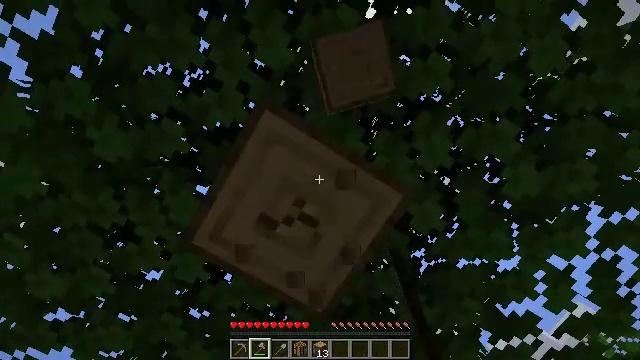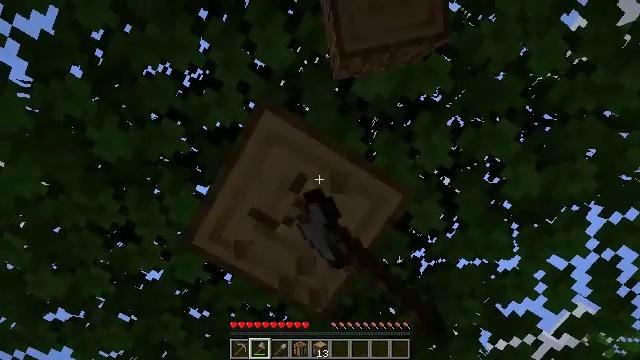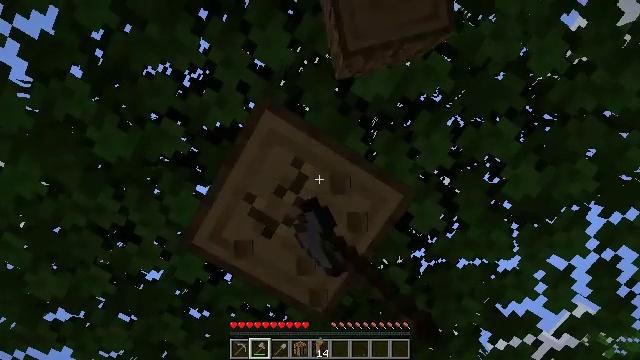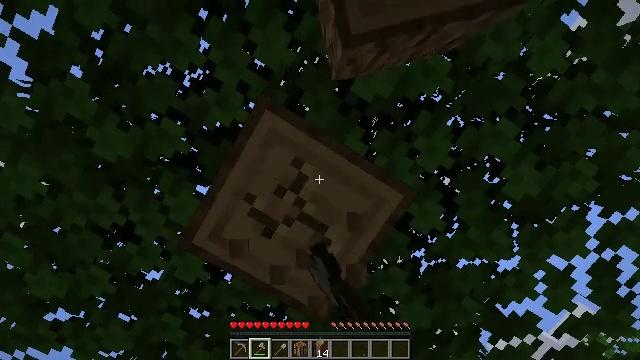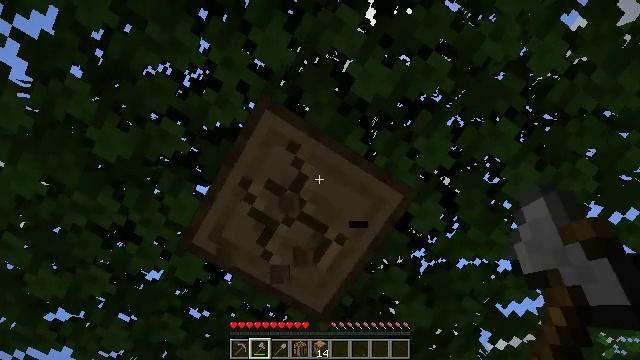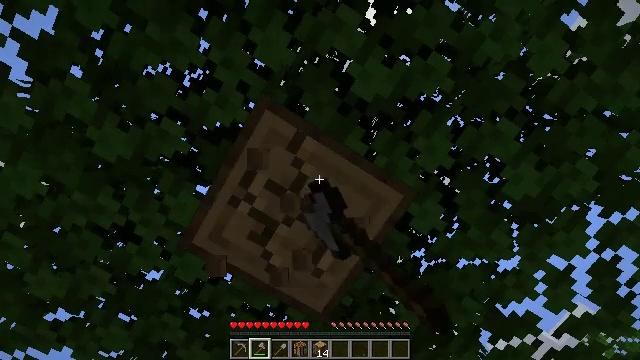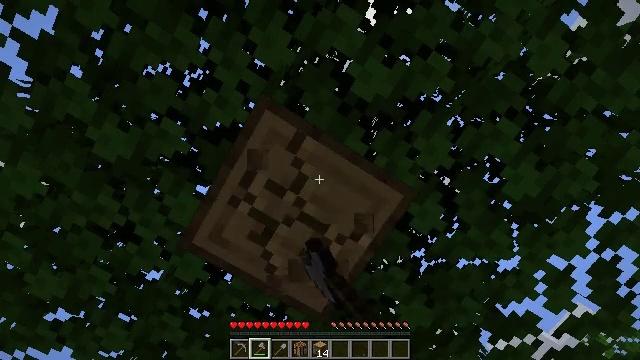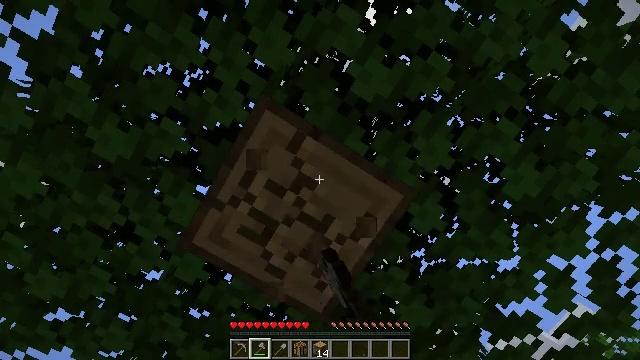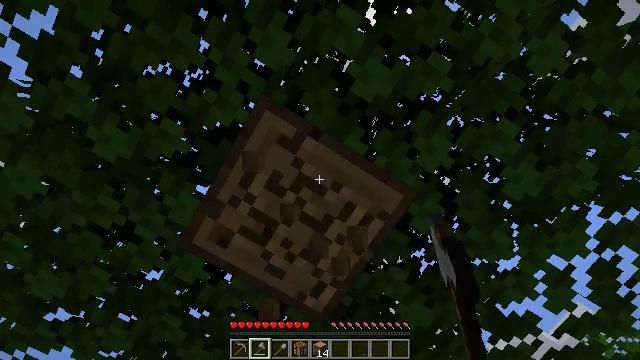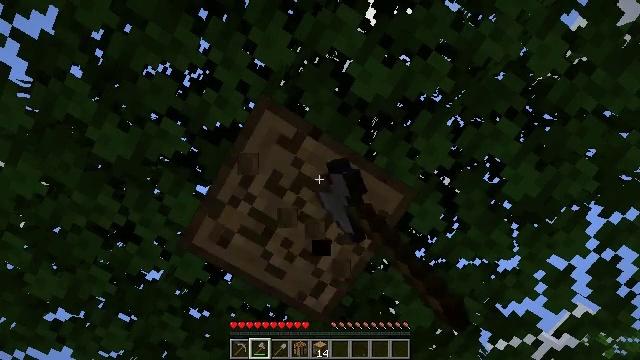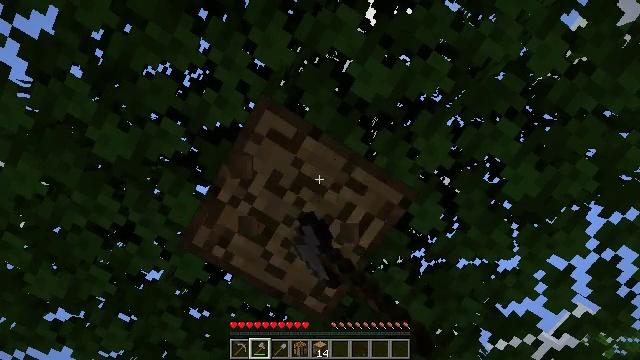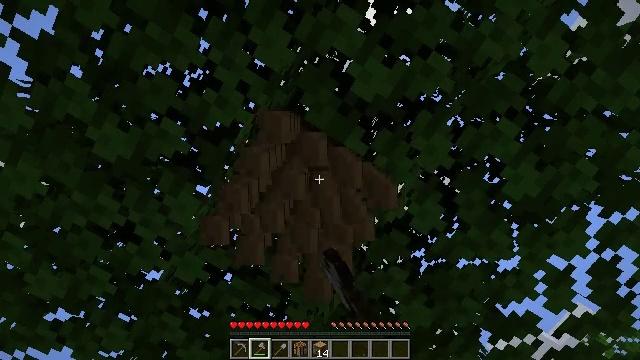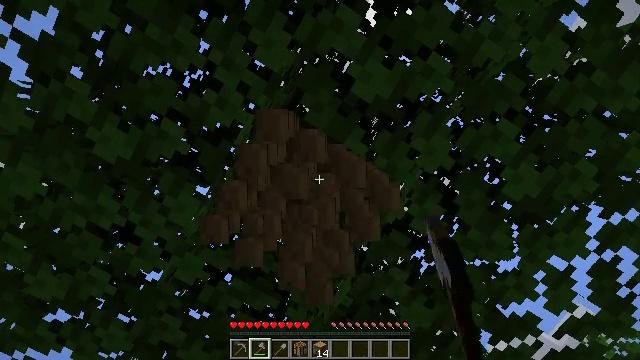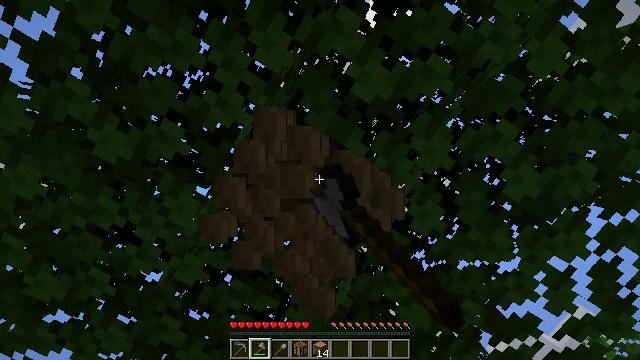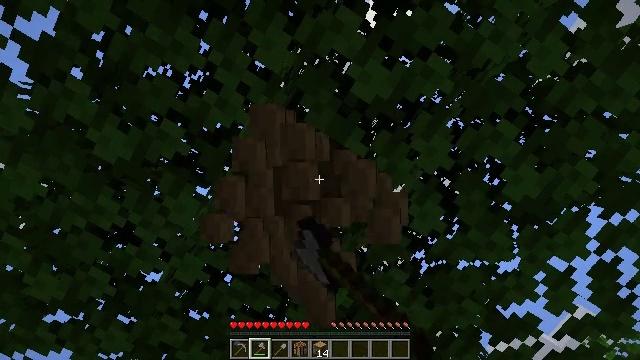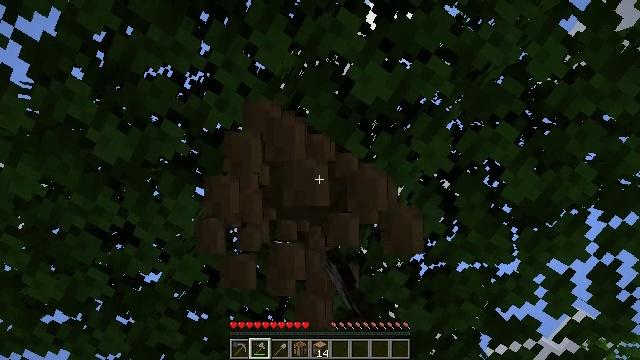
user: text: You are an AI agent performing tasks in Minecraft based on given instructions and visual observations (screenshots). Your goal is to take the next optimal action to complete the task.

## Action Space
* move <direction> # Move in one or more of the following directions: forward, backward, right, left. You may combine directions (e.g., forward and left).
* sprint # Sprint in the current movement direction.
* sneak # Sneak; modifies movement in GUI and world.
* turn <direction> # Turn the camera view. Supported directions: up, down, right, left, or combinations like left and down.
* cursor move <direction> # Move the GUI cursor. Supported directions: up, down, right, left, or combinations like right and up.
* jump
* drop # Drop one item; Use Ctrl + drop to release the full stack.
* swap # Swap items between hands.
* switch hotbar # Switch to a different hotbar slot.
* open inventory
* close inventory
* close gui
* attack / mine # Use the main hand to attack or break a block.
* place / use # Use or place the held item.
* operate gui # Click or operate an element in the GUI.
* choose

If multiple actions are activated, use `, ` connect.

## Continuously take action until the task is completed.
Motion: motion action
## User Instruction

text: Mine the oak log.
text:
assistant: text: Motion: attack / mine
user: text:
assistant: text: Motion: attack / mine
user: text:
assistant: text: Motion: attack / mine
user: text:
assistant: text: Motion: attack / mine
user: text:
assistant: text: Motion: attack / mine
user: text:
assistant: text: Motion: attack / mine
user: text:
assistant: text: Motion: attack / mine
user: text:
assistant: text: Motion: attack / mine
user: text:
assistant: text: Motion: attack / mine
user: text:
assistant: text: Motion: attack / mine
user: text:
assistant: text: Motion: attack / mine
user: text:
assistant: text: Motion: attack / mine
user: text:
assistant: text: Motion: attack / mine
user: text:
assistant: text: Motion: attack / mine
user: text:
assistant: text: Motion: attack / mine
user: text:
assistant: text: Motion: attack / mine
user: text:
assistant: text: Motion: attack / mine
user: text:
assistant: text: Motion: attack / mine
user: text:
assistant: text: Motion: attack / mine
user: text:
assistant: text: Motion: attack / mine
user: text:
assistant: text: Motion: attack / mine
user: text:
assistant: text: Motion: attack / mine
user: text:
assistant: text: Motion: attack / mine
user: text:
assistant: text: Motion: attack / mine
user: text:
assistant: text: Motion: attack / mine
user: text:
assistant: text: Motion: attack / mine
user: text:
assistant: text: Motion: attack / mine
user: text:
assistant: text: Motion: attack / mine
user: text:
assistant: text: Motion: attack / mine
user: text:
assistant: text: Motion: attack / mine